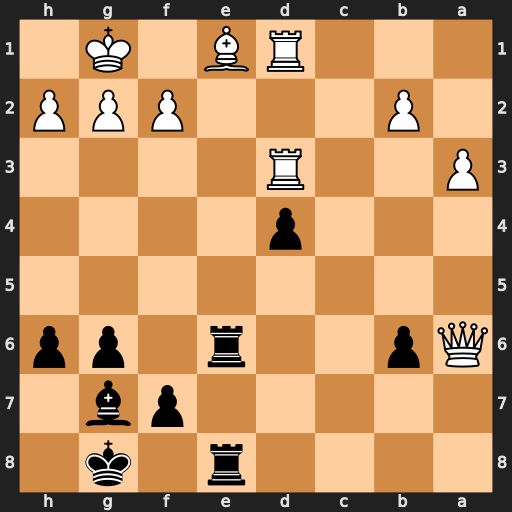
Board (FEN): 4r1k1/5pb1/Qp2r1pp/8/3p4/P2R4/1P3PPP/3RB1K1
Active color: b
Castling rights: -
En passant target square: -
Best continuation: Rxe1+ Rxe1 Rxe1#